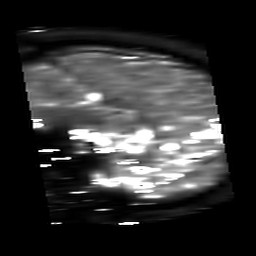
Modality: T2starmap
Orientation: sagittal
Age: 32
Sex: male
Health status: ill